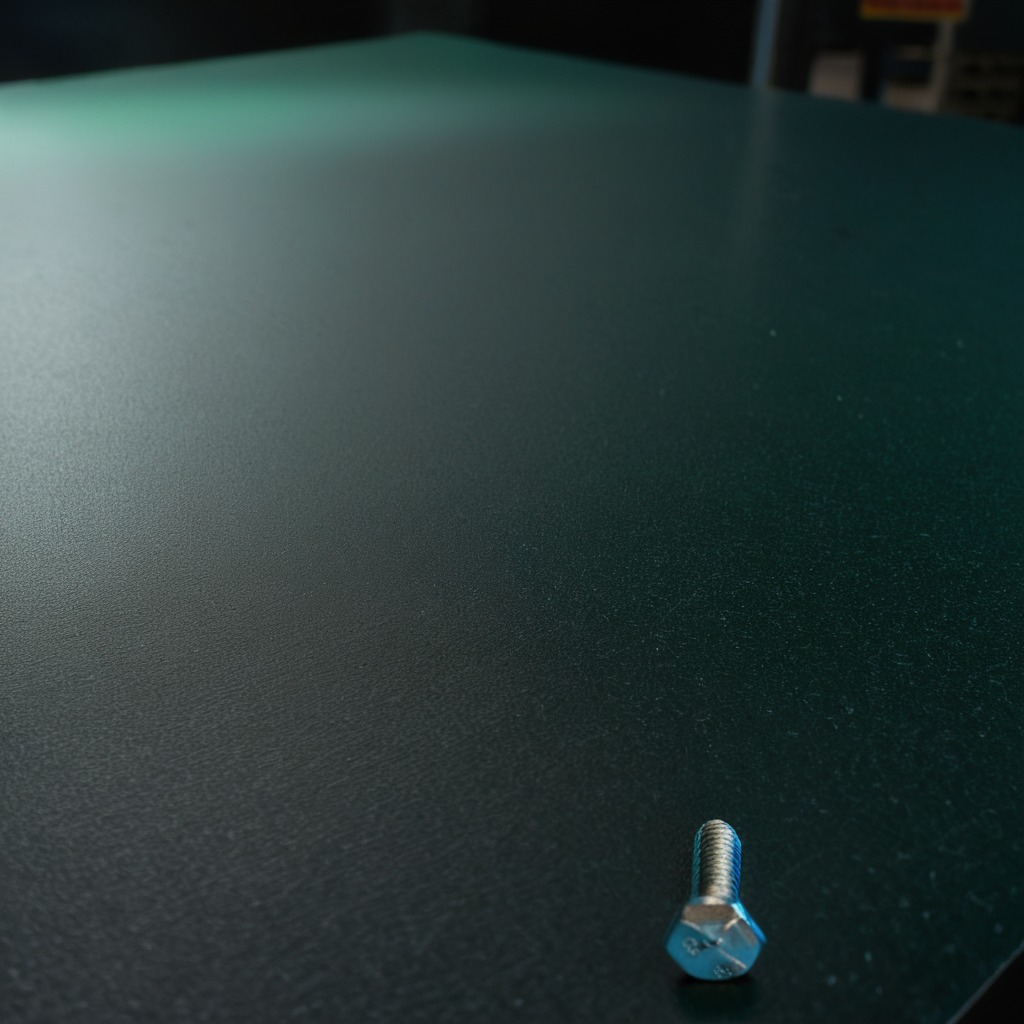
A metal screw is lying on the granite tabletop.